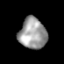
Tissue: prostate
Cell type: Myeloid cells
Senescence score: 0.87
Nuclear area (px): 826
Mean DAPI intensity: 157.276